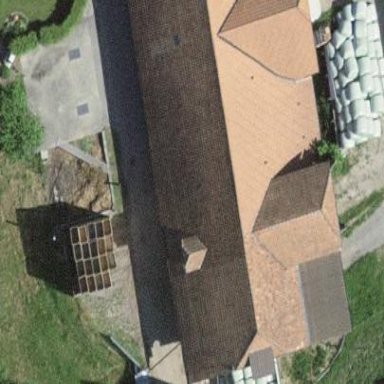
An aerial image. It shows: Barn.